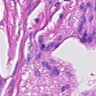
Metastatic tissue present: yes